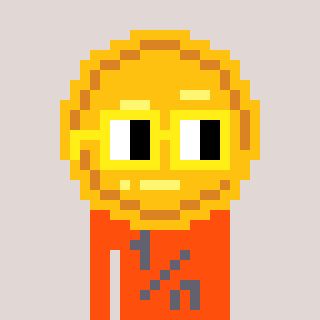
a pixel art character with square yellow glasses, a medal-shaped head and a orange-colored body on a warm background